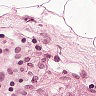
Metastatic tissue present: no